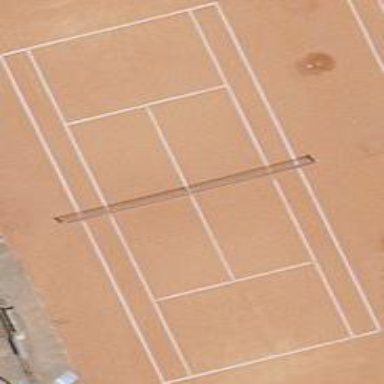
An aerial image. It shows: Tennis court on pitch.